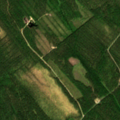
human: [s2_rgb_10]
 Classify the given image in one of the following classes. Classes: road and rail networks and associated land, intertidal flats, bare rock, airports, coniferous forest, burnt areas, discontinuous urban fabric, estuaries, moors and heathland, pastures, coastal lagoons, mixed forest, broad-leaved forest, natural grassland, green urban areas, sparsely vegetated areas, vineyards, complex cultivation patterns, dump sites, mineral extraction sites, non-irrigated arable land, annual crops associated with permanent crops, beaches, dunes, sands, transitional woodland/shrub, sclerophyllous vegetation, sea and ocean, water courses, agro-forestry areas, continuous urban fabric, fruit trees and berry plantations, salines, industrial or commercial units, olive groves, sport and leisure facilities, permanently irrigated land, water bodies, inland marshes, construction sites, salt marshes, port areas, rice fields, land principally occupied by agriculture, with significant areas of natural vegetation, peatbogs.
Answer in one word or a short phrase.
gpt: coniferous forest, transitional woodland/shrub